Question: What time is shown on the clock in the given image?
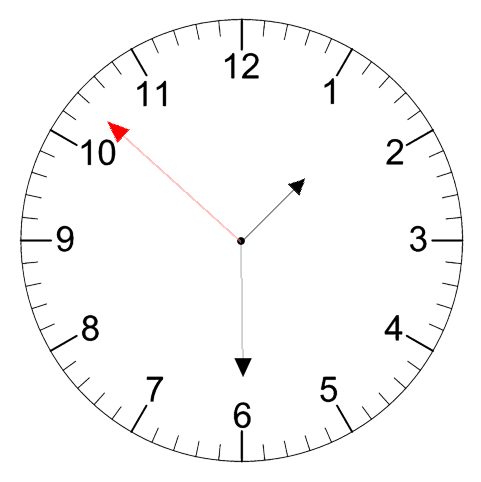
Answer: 01:29:52